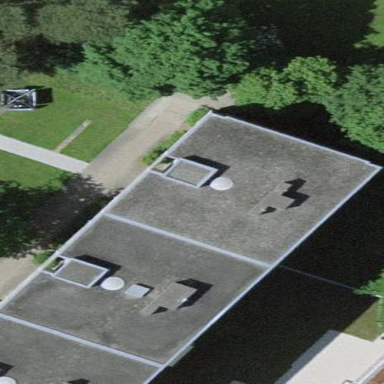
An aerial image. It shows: Apartment building with flat roof.